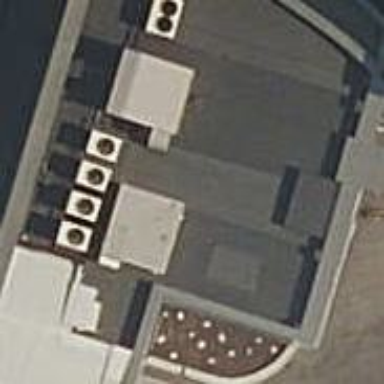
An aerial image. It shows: Office building.